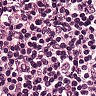
Metastatic tissue present: no